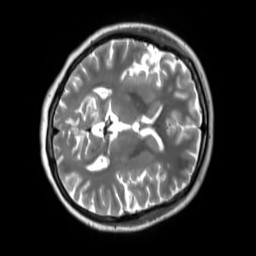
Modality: T2w
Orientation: axial
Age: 28
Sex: male
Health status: ill
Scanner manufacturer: siemens
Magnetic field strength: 3 T
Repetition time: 2.8 s
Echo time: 0.326 s